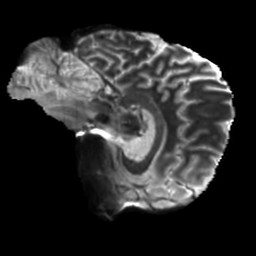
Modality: T2w
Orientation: sagittal
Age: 29
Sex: male
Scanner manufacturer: siemens
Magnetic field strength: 6.98 T
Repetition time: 7.776 s
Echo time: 0.076 s